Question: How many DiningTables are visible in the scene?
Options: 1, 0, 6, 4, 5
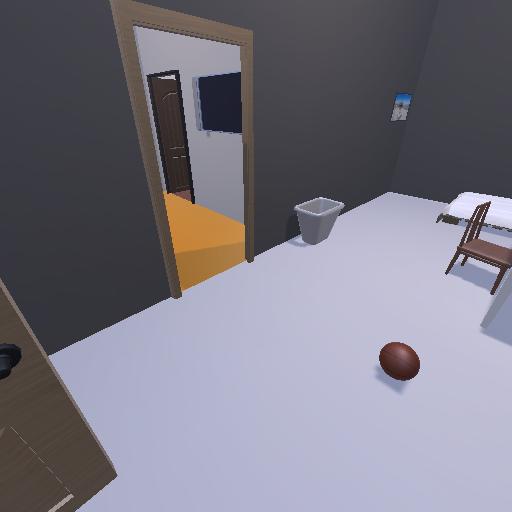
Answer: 1